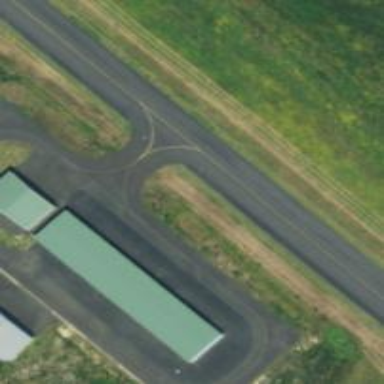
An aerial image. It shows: View of taxiway at the airport.